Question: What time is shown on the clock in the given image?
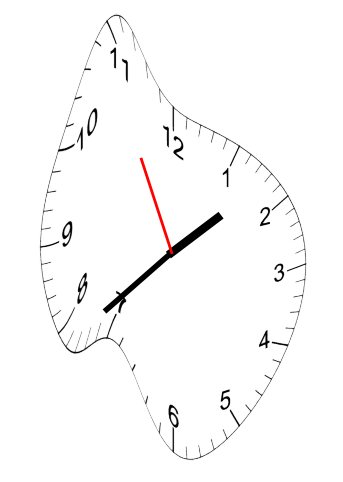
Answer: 01:37:55